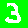
Digit: 3